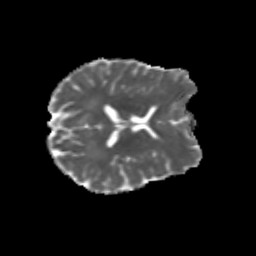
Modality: MD
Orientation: axial
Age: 25
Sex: female
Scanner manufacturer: siemens
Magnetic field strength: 3 T
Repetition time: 3.5 s
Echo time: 0.113 s